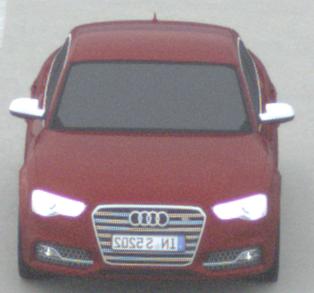
Make: Audi
Model: S5
Detailed model: F5
Model produced from: 2016
Model produced until: 2019
Doors: 2
Color: red
Road condition: dry road
Daytime: morning or afternoon
Contrast: low contrast